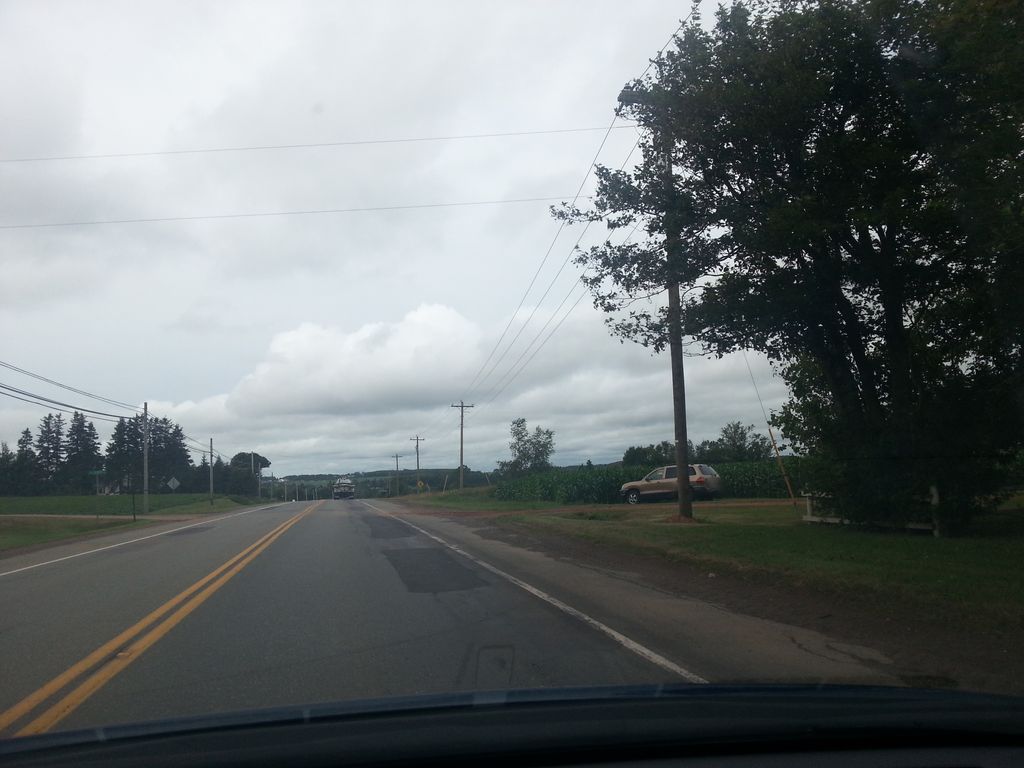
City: charlottetown